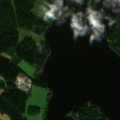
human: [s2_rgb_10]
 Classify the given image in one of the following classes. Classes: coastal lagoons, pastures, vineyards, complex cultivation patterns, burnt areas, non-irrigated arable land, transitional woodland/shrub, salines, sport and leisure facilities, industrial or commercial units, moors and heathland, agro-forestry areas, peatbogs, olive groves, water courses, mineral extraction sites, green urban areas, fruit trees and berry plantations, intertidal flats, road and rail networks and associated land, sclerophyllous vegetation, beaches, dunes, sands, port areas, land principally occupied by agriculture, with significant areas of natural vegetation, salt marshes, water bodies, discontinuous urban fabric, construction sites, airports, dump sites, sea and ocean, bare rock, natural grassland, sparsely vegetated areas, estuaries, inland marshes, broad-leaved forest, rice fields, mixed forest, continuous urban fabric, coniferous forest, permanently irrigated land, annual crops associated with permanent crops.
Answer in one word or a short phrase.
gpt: land principally occupied by agriculture, with significant areas of natural vegetation, coniferous forest, mixed forest, water bodies